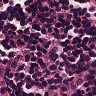
Metastatic tissue present: no